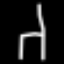
Label: chair